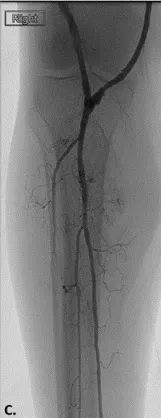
Intra-operative angiography following persistent sciatic artery (PSA) aneurysm embolization and femoropopliteal bypass. A, C) Completion angiography of the proximal superficial femoral to below knee popliteal artery saphenous vein bypass.
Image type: radiology (x_ray)